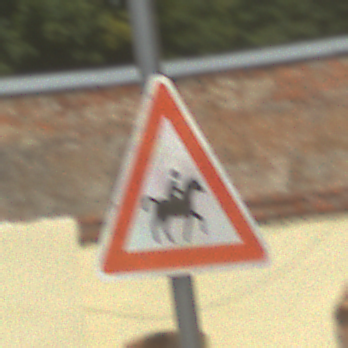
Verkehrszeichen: ReiterLinks
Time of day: Midday
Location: Outdoor (Suburban)
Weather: PartlyCloudy
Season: NotSpecified
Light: Natural